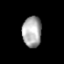
Tissue: prostate
Cell type: T cells
Senescence score: 0.3146
Nuclear area (px): 581
Mean DAPI intensity: 168.542